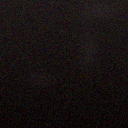
Screen state: off